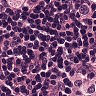
Metastatic tissue present: yes